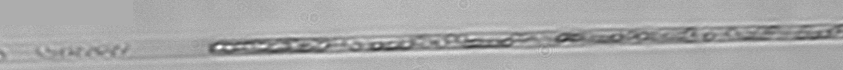
Label: Rhizosolenia